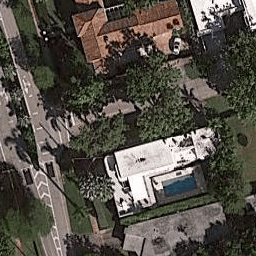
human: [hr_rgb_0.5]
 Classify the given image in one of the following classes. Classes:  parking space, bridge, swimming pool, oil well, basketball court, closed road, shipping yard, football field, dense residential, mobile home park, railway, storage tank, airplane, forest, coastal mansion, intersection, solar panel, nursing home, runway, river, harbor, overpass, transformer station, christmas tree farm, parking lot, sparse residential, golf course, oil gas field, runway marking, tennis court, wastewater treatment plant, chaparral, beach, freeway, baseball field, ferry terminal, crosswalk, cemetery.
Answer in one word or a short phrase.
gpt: coastal mansion